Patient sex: F
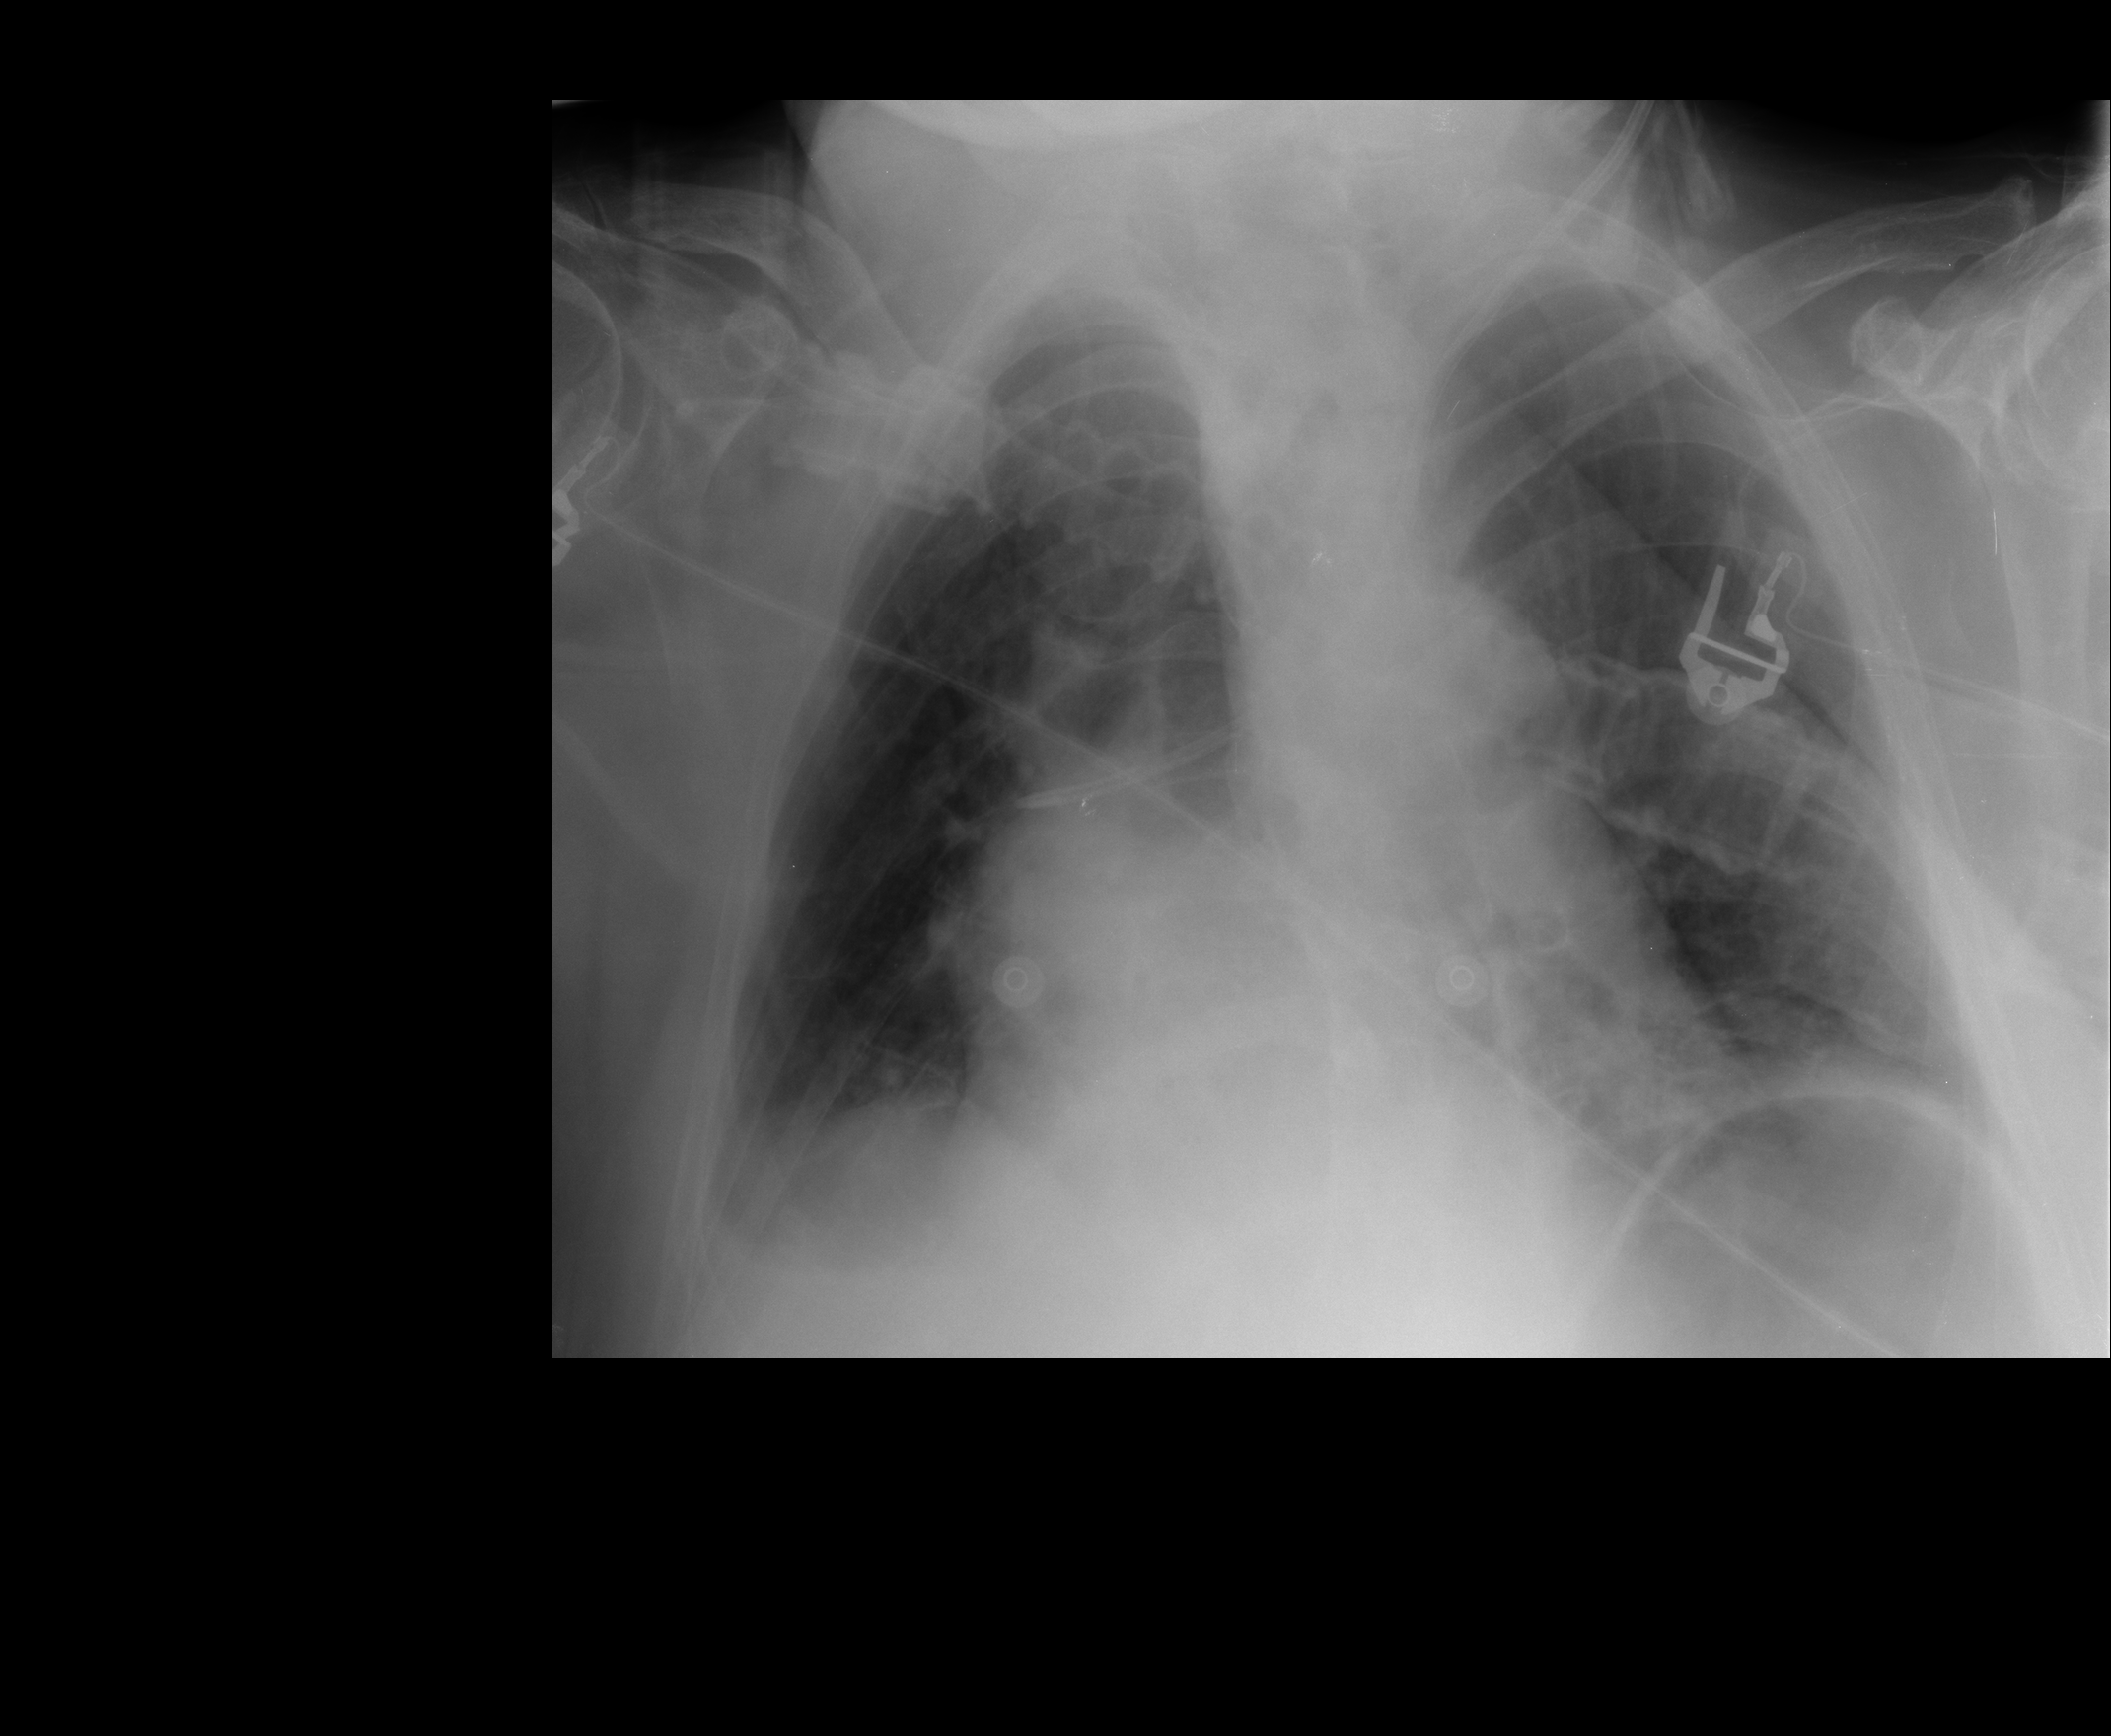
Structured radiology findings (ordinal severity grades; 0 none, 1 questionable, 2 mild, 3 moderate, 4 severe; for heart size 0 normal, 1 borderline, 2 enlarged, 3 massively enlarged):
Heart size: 2
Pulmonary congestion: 1
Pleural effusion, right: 2
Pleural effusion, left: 2
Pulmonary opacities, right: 0
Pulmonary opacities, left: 2
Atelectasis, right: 2
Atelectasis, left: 2